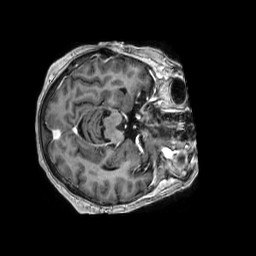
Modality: T1w
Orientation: axial
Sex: female
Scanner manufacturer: philips
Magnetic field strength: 1.5 T
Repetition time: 0.007105 s
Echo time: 0.00321 s